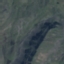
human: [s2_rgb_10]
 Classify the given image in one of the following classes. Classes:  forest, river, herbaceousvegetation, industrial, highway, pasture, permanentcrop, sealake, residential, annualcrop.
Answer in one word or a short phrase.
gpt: HerbaceousVegetation